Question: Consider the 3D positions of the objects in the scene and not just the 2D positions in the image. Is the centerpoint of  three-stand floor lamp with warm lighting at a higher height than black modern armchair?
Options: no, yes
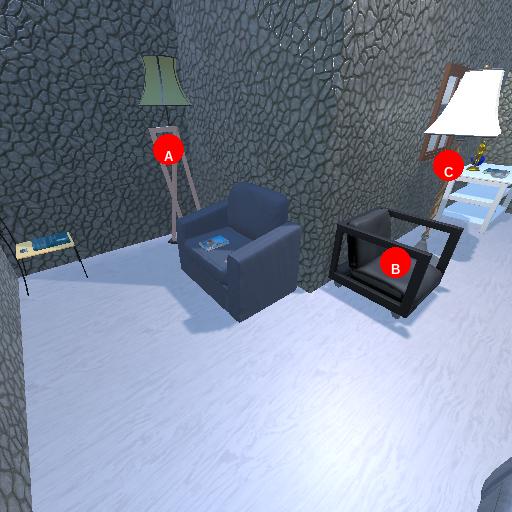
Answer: no